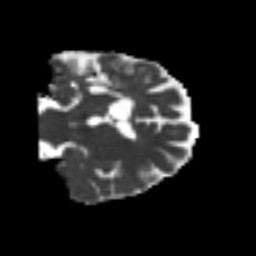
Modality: MD
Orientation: coronal
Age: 53
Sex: female
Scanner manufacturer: siemens
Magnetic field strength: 3 T
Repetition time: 4.999 s
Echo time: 0.07946 s